Question: I am using Visual Studio Enterprise 2017, I created a ASP.NET Web API project and it was working fine.
Today I got a new clone and when I tried to restore my packages, it keeps showing me this error

I have tried the following
1. Restarted Visual Studio as administrator
2. Rebooted PC
3. Disabled firewall settings
4. Disabled antivirus
5. Checked the port too, which is not being used
Nothing seems to work. Has anyone faced a similar issue? Is there any alternative way?
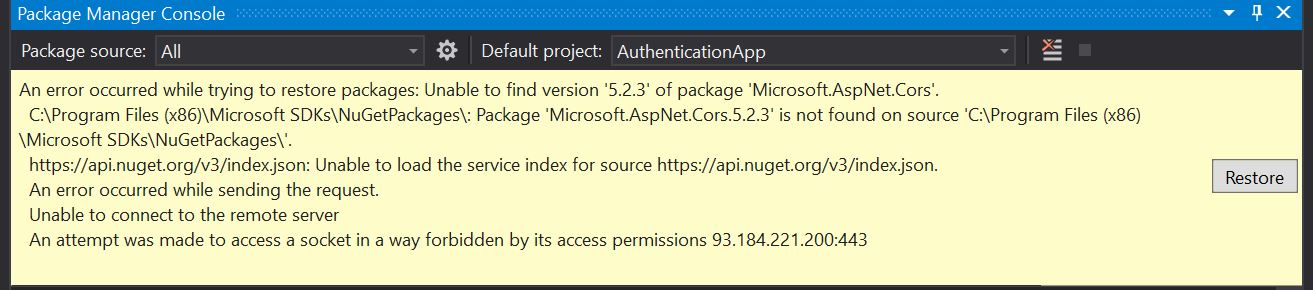
Answer: Not sure if this is an issue related to Visual Studio 2017, I managed to resolve this by opening the solution in visual studio 2015.
Again by opening in 2017, this is the solution for now. If anyone comes up with a better solution it will be great.